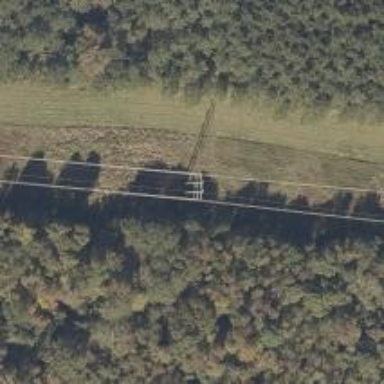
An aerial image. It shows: Power pole.